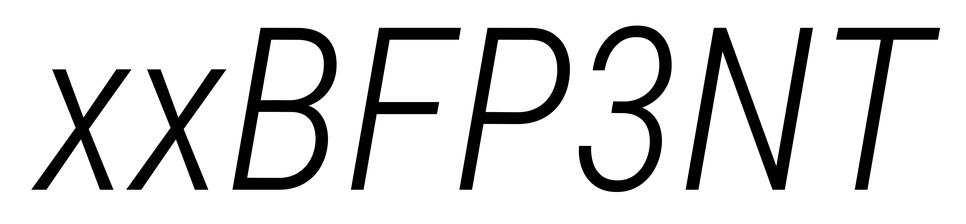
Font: Roboto-Italic_Condensed_Light_Italic